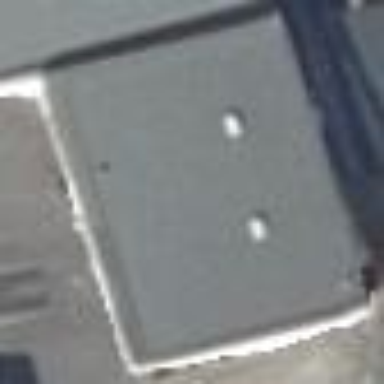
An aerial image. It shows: Retail building housing car repair shop.